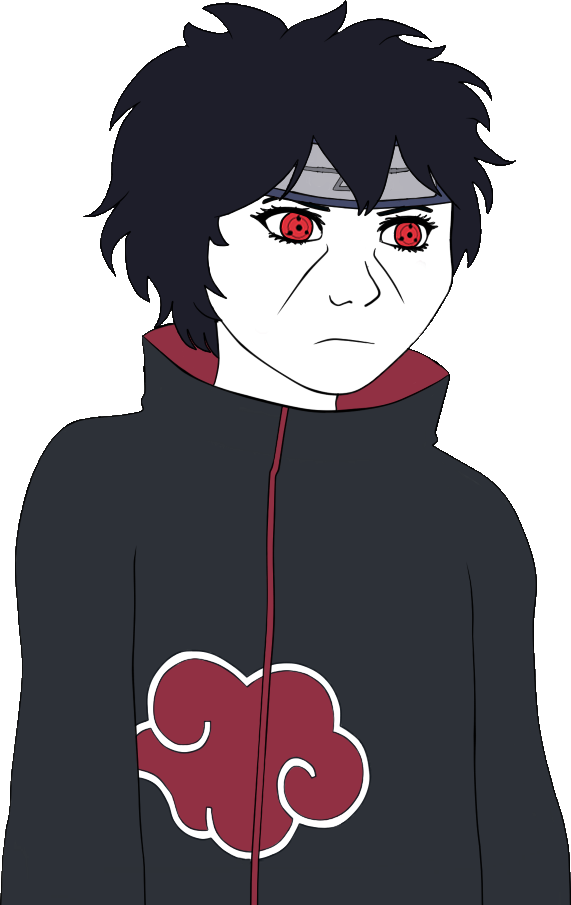
Label: 5_Tomboy